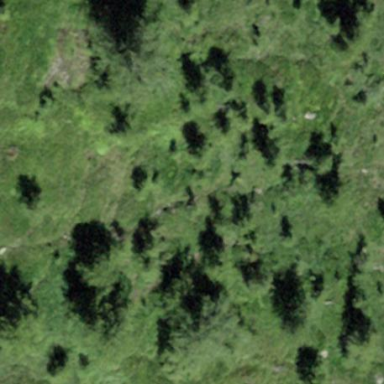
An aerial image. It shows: Forest with needle-leaved trees.